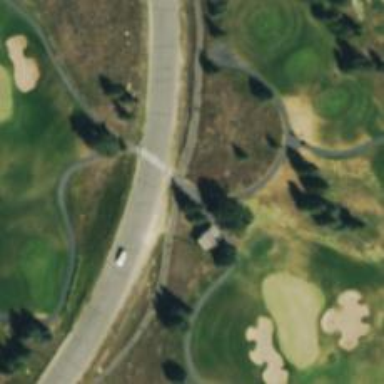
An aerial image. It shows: Bridge over path used as golf cartpath.